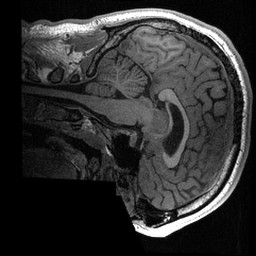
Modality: T1w
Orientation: sagittal
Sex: male
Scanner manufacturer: ge
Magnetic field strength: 3 T
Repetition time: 0.0064 s
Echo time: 0.00281 s